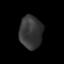
Tissue: prostate
Cell type: Myeloid cells
Senescence score: 0.1911
Nuclear area (px): 735
Mean DAPI intensity: 53.737